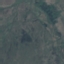
Land use / land cover class: HerbaceousVegetation